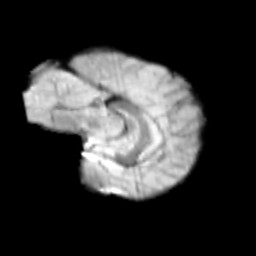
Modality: T2w
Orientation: sagittal
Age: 10
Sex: female
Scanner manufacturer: siemens
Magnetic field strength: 3 T
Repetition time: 3.8 s
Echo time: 0.07 s